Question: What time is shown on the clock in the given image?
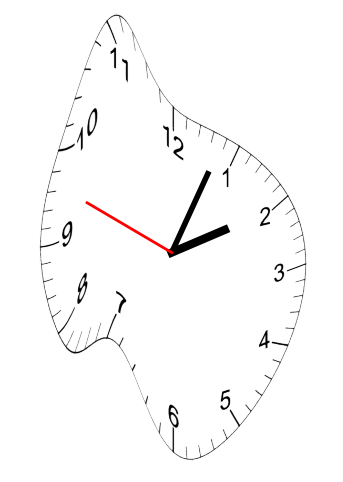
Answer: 02:03:48